Field crop: maize
Growth stage: 2
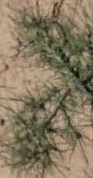
Species: salsola